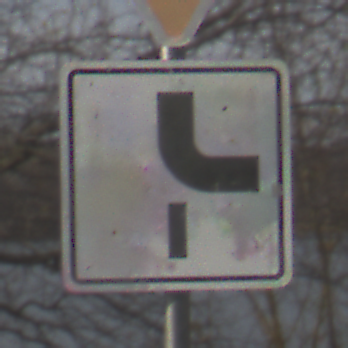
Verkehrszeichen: VerlaufVorfahrtsstrasse10
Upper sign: VorfahrtGewaehren
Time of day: MorningAfternoon
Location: Outdoor (Nature)
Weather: PartlyCloudy
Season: NotSpecified
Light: Natural